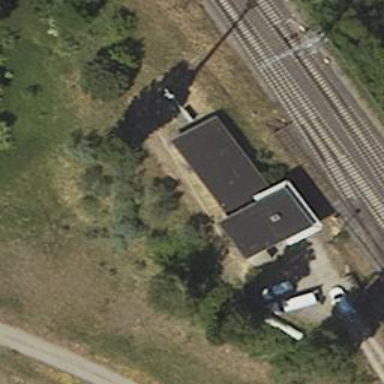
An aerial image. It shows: Building that serves as signal box for the railway.